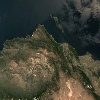
Label: land